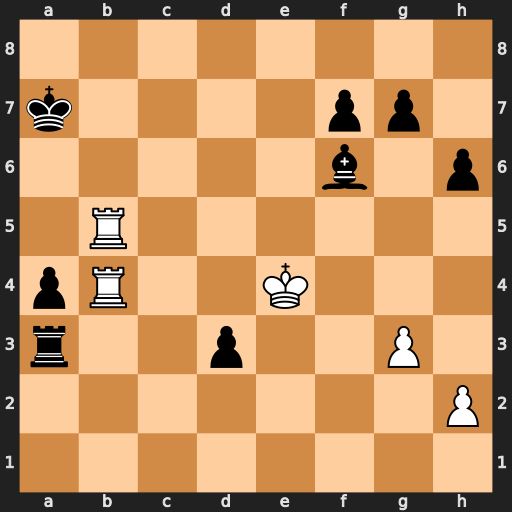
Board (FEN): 8/k4pp1/5b1p/1R6/pR2K3/r2p2P1/7P/8
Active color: w
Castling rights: -
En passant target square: -
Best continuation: Ra5#